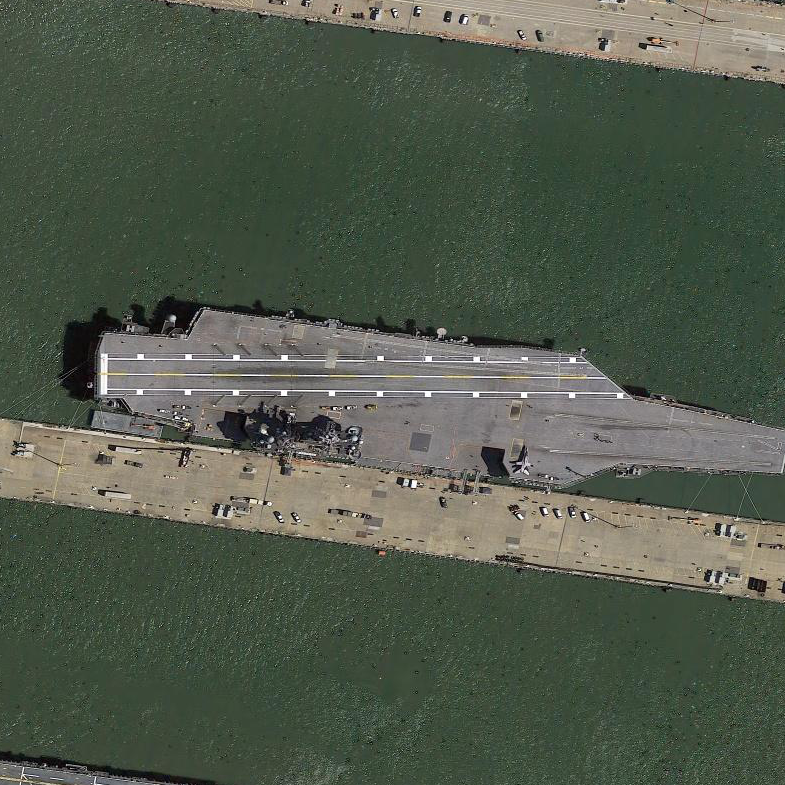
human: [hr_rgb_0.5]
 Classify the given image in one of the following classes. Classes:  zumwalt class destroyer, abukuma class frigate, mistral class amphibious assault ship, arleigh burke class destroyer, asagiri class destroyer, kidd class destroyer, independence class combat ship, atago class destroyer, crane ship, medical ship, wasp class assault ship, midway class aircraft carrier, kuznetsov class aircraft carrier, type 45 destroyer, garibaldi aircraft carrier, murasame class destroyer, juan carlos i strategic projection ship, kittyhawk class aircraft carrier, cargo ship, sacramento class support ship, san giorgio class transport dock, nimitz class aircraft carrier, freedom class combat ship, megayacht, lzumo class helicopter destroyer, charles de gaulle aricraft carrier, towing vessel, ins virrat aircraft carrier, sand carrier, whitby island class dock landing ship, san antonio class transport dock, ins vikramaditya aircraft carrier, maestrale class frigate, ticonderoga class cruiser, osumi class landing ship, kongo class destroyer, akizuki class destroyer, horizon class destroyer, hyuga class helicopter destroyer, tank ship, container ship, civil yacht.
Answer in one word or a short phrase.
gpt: Nimitz class aircraft carrier